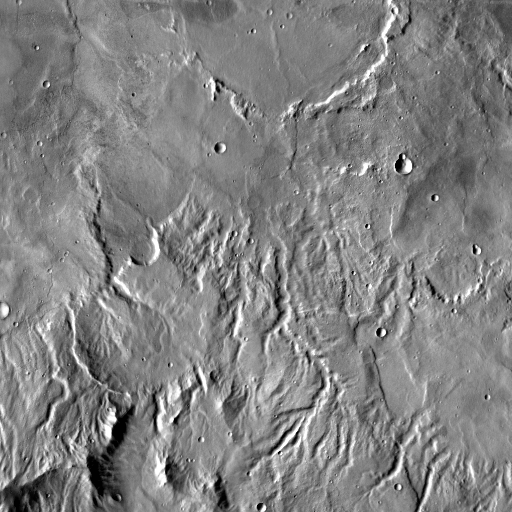
Crater classes present: Background, Other, Buried